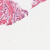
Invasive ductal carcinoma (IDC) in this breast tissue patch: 0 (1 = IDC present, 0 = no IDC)